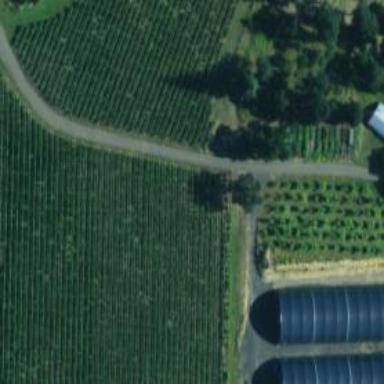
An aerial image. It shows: Vineyard growing grapes.